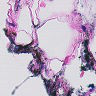
Metastatic tissue present: no